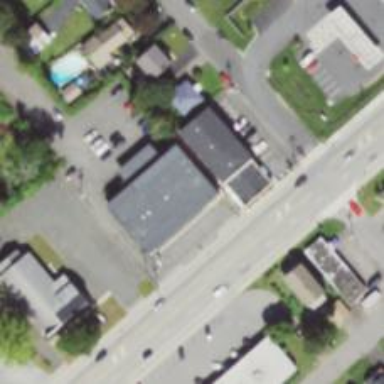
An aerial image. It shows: Convenience shop.